Field crop: tomato
Growth stage: 1
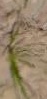
Species: cyperus